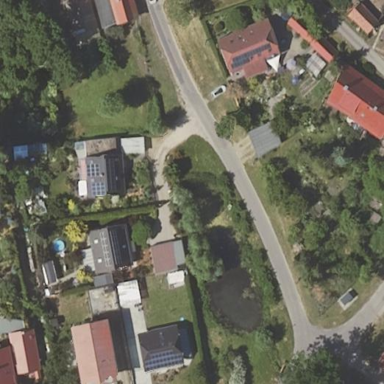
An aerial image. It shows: Village green area.